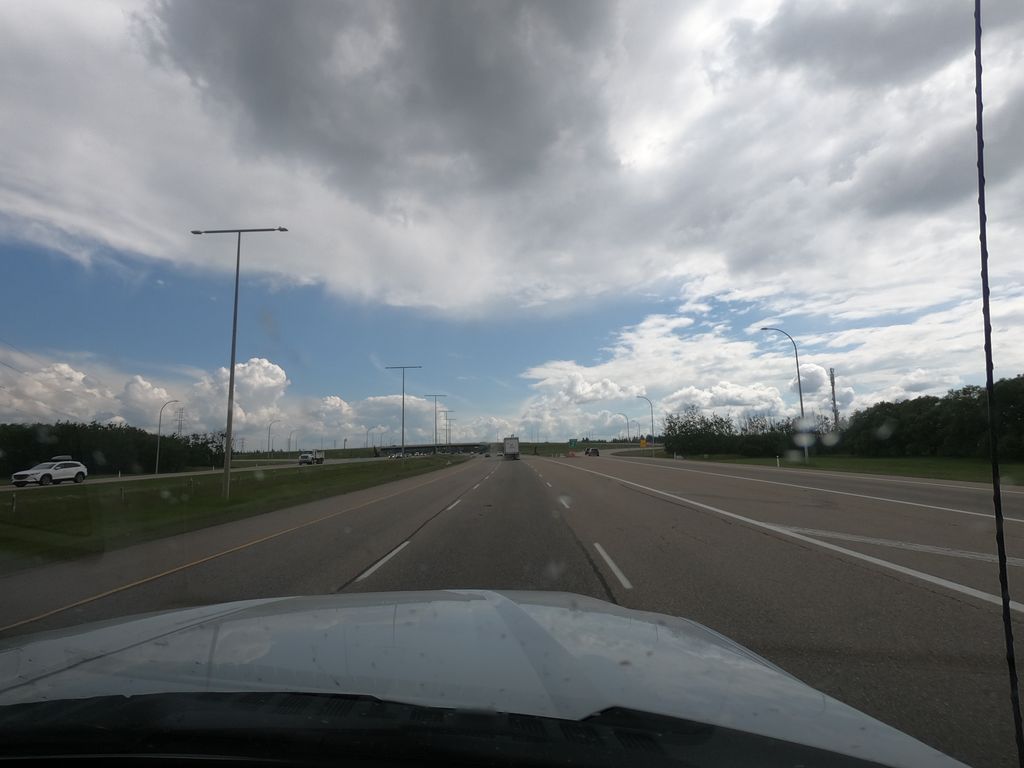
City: edmonton